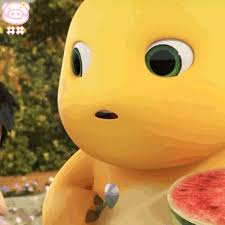
Label: nailong